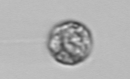
Label: coccolithophorid